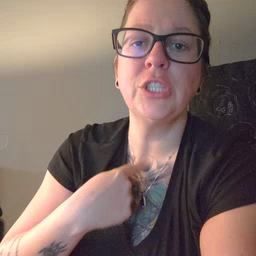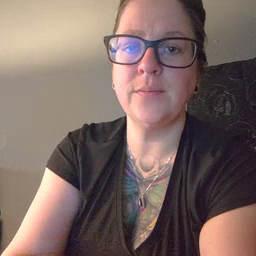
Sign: thirsty